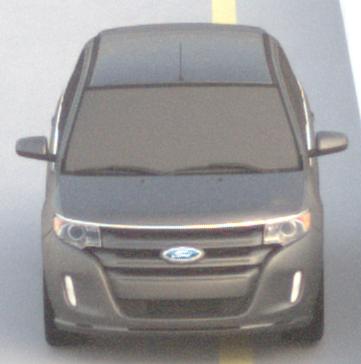
Make: Ford
Model: Edge
Detailed model: Gen. 1 Facelift
Model produced from: 2010
Model produced until: 2015
Doors: 5
Color: gray
Road condition: dry road
Daytime: sunrise or sunset
Contrast: low contrast